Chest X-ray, PA view. Patient: 69 years old, sex F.
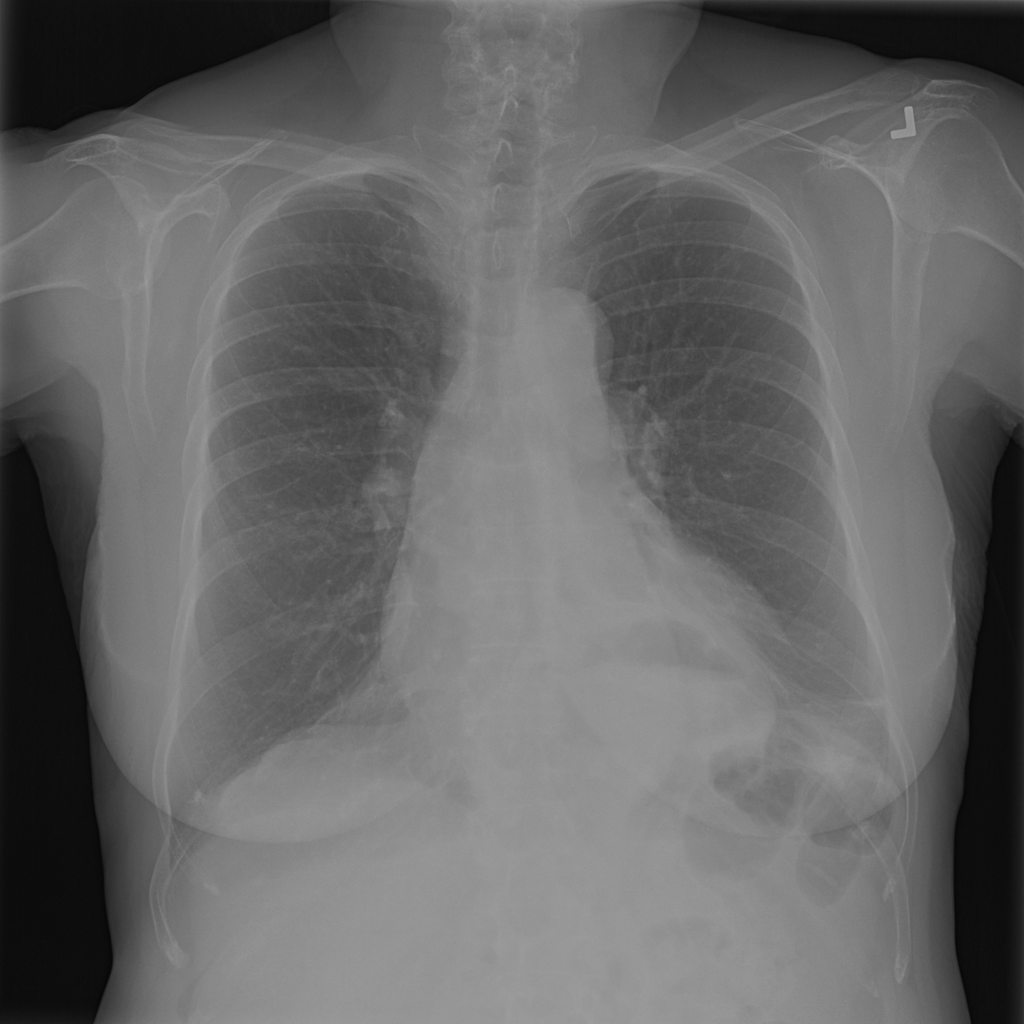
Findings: Atelectasis, Hernia, Nodule